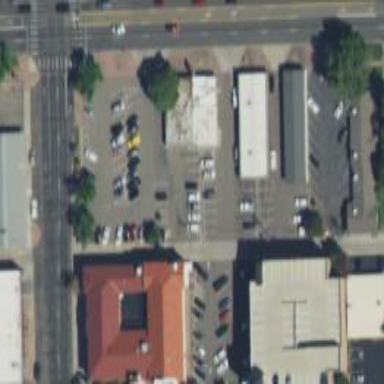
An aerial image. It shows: Parking space is available.